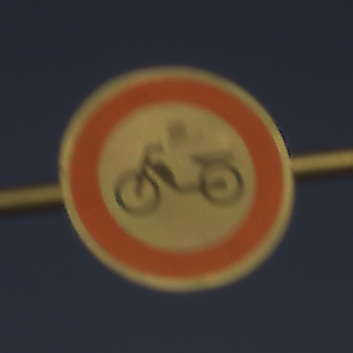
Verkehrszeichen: VerbotMofas
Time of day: SunriseSunset
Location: Outdoor (Nature)
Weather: Clear
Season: NotSpecified
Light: Natural